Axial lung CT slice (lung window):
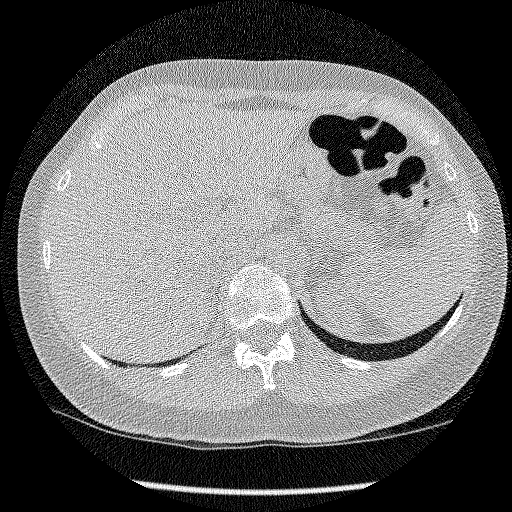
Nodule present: no